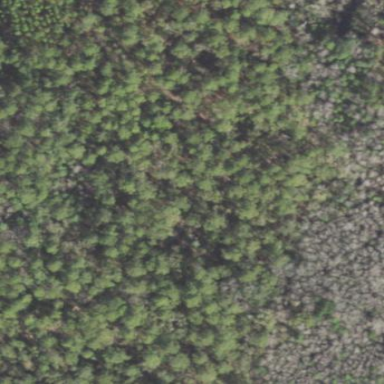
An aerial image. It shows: Needle-leaved woodland.